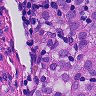
Metastatic tissue present: yes